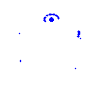
Particle: kaon